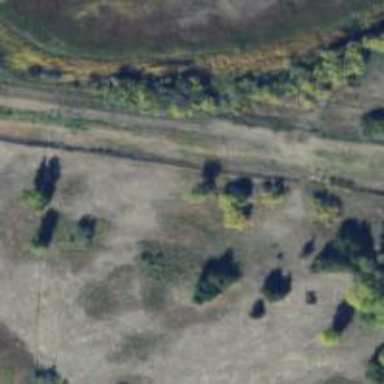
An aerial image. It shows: Abandoned railway.